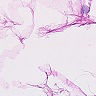
Metastatic tissue present: no